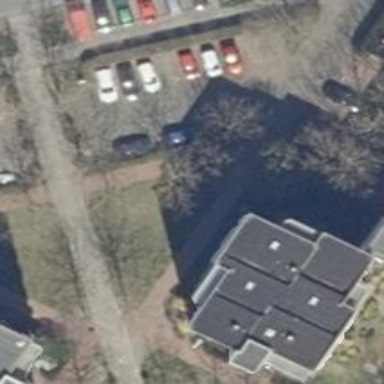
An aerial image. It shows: Flat-roofed apartment building.